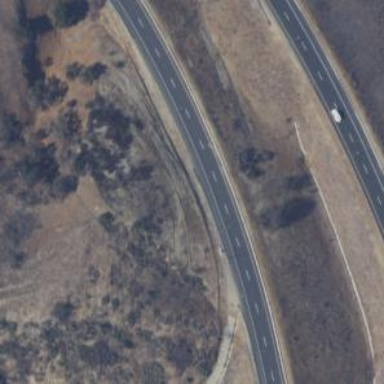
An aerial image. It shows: Asphalt motorway with embankment.